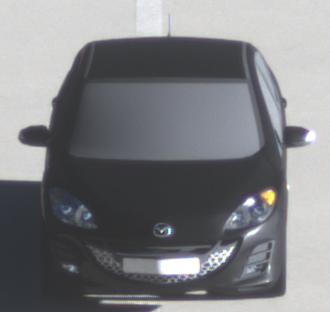
Make: Mazda
Model: 3 1.6
Detailed model: 3 (BL)
Model produced from: 2009/05
Model produced until: 2010/12
Doors: 5
Color: black
Road condition: dry road
Daytime: morning or afternoon
Contrast: high contrast